Interaction volume radius: 5 \u00c5
Interaction volume height: 20 \u00c5
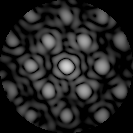
Disorder parameter: 0.4262